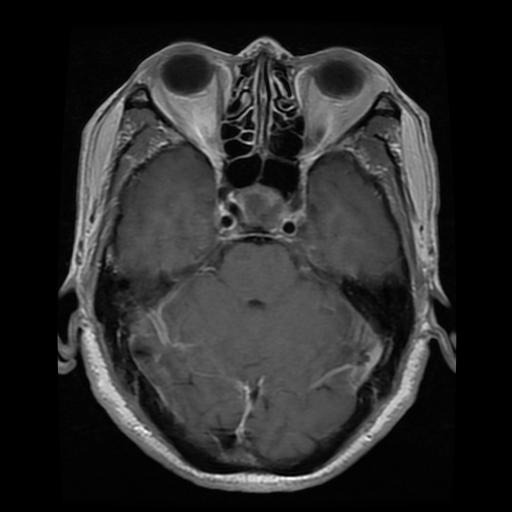
Label: pituitary